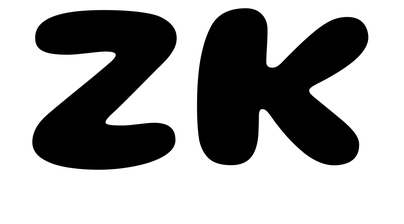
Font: Gluten_Bold